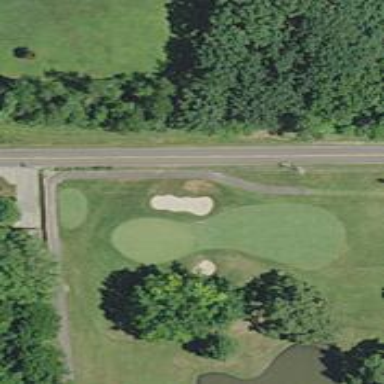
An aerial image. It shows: Golf hole.